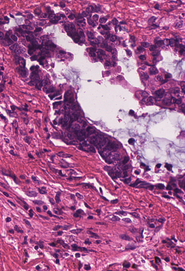
Tumor epithelial tissue: yes
Tumor-associated stroma tissue: yes
Normal tissue: no